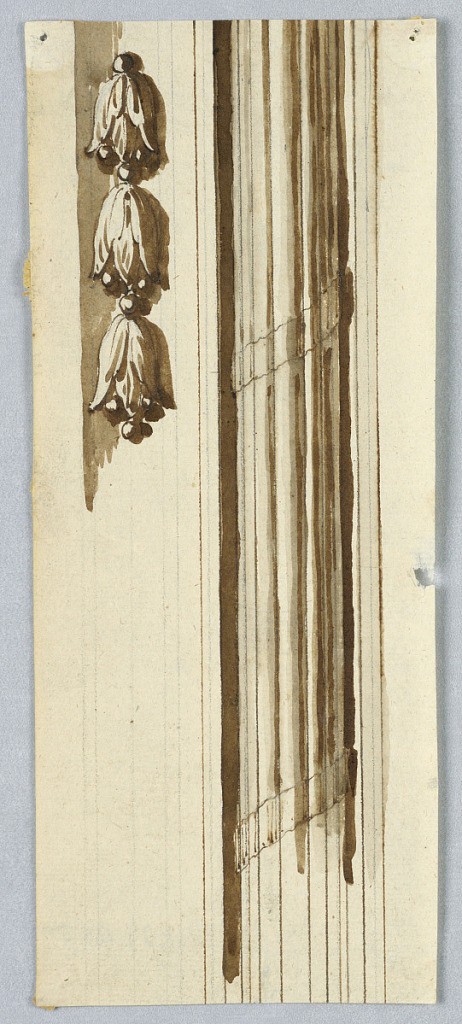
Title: Design for Architectural Moldings
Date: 1775–1825
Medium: Black chalk, pen and ink, brush and brown watercolor on paper
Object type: Drawing
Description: Horizontal rectangle showing design for architectural moldings. At left, hanging bell flowers; at right, the shaft of a fasces.